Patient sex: M
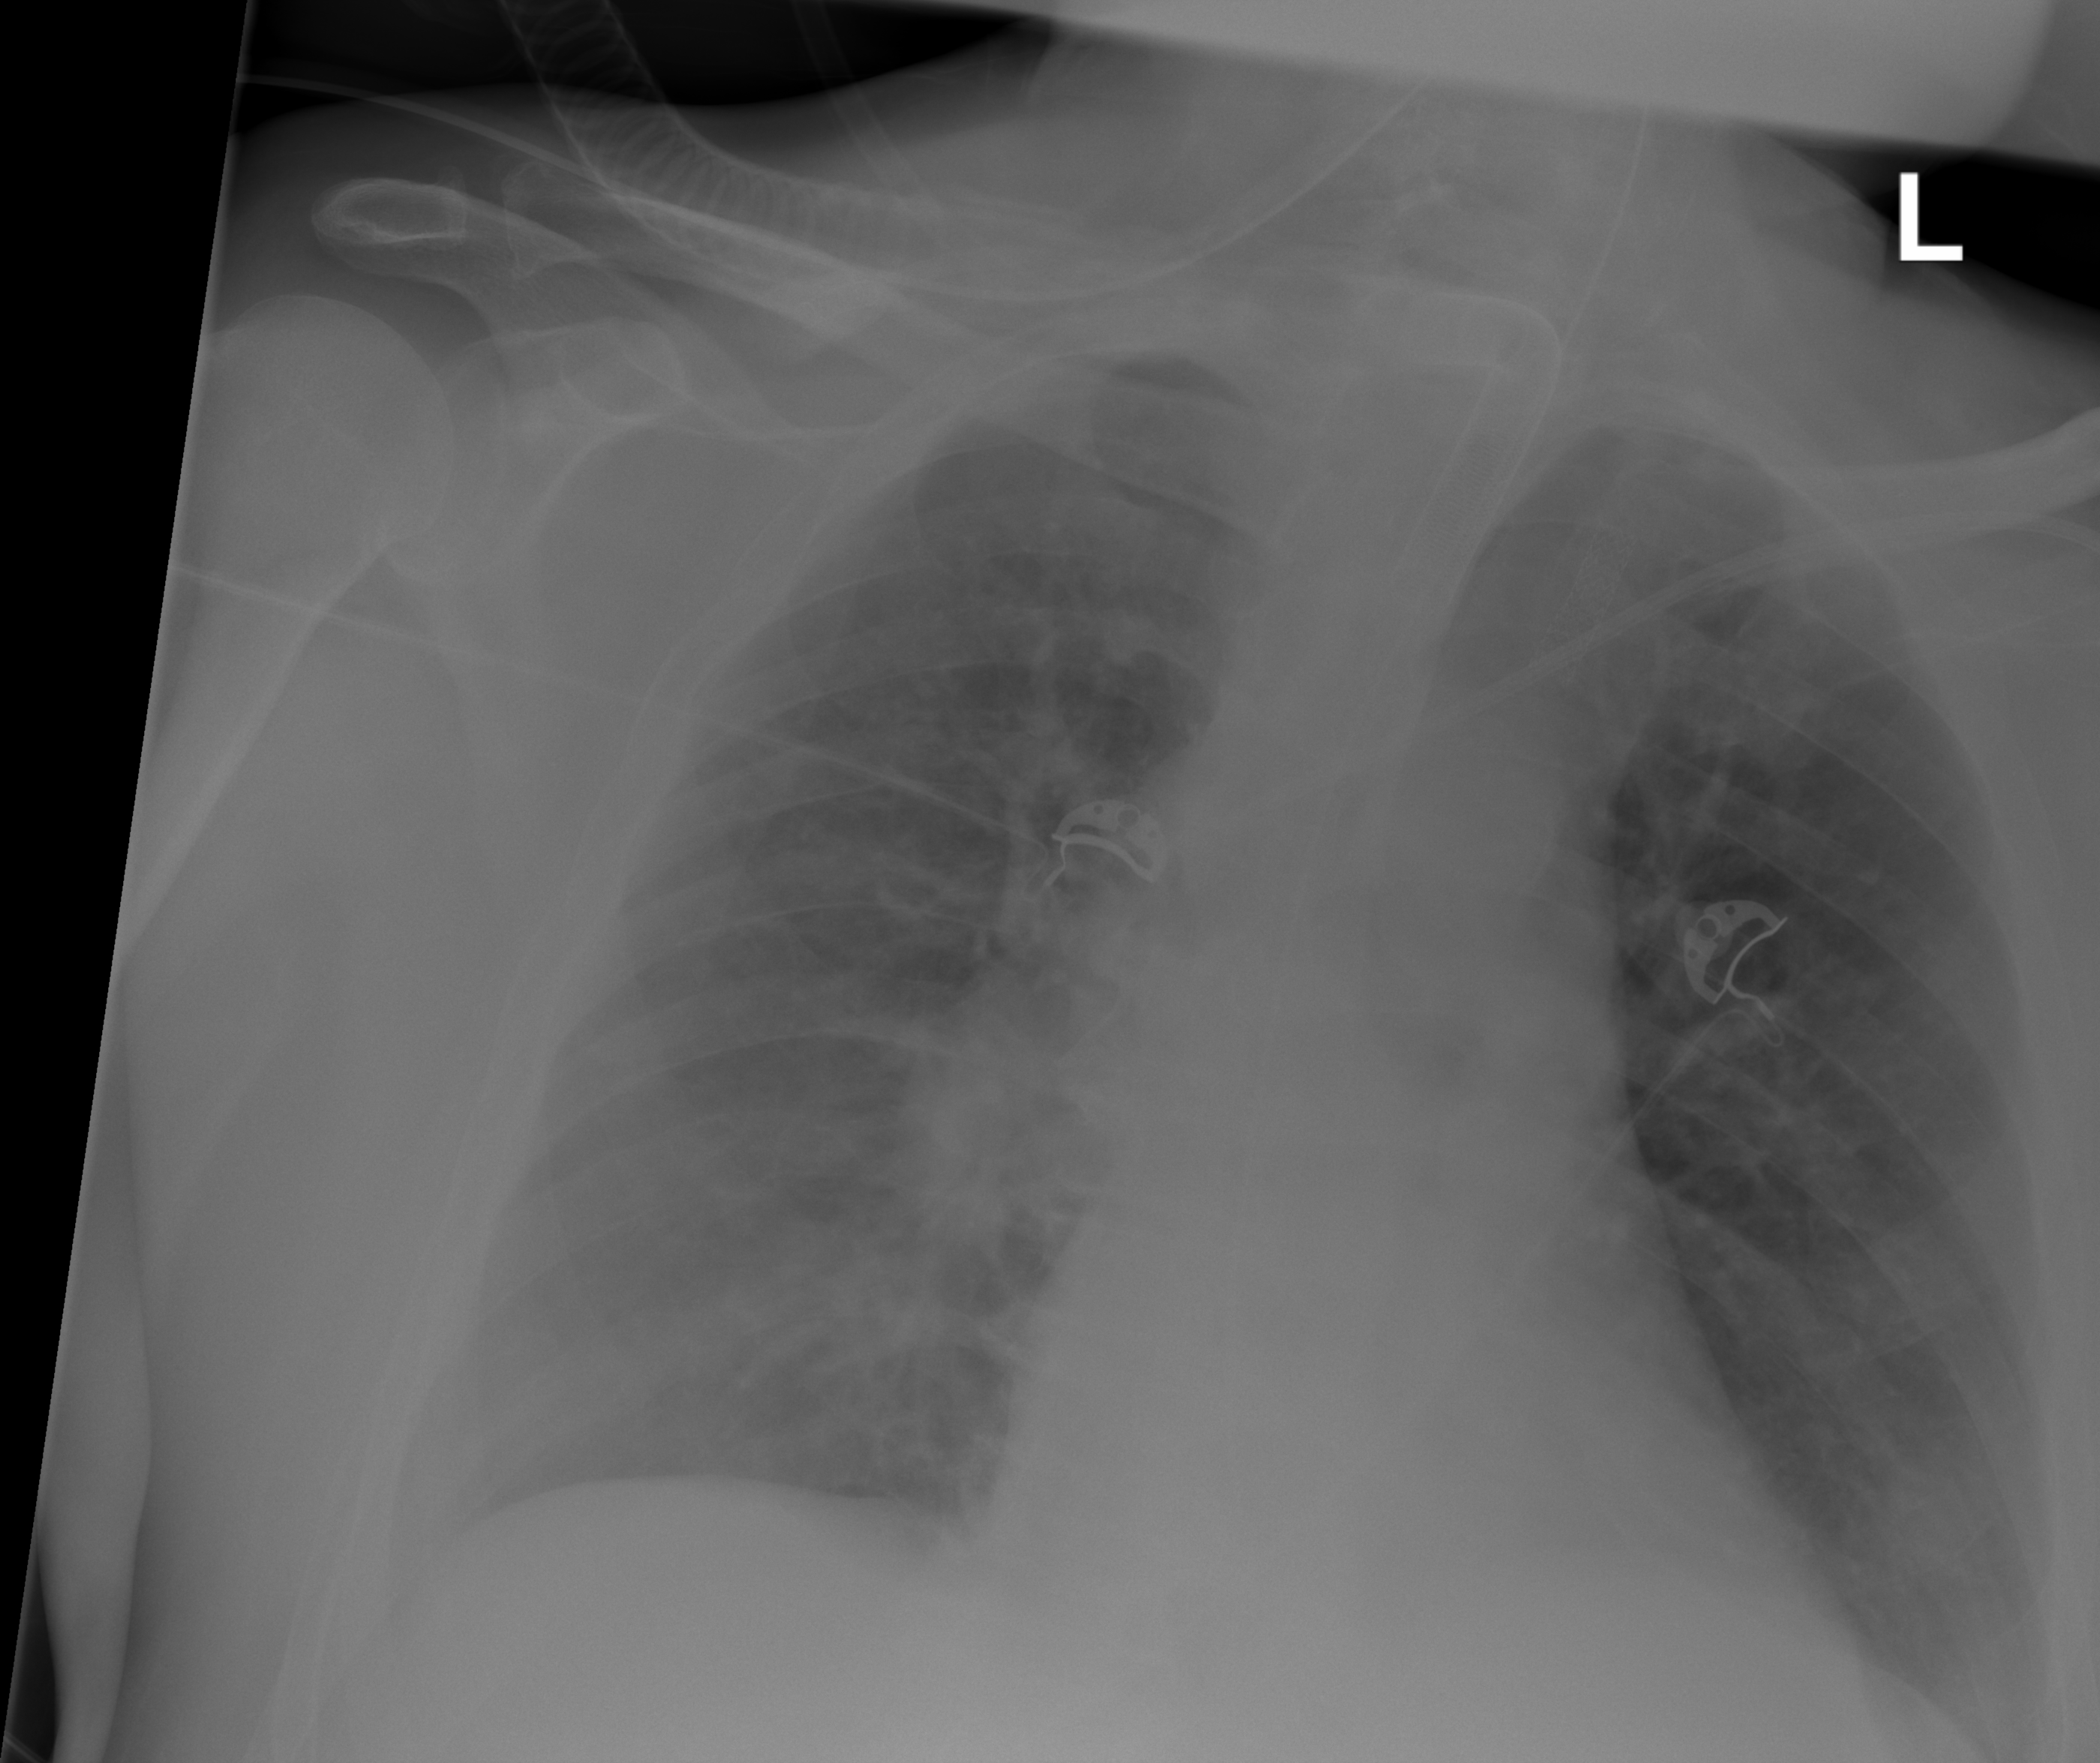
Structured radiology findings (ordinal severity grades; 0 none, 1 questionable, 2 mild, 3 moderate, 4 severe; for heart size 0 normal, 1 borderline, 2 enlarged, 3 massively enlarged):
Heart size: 0
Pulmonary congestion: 2
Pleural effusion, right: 0
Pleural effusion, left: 0
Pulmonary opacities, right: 0
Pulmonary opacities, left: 0
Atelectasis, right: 0
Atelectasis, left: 0